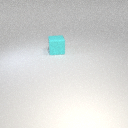
large cyan rubber cube